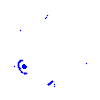
Particle: electron